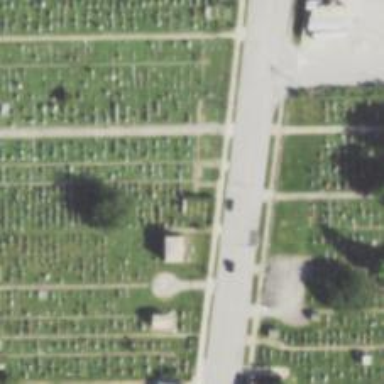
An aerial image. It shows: Sector in the cemetery.